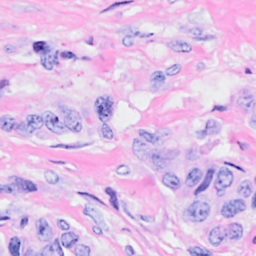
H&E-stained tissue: Breast